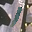
Label: 1